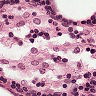
Metastatic tissue present: no